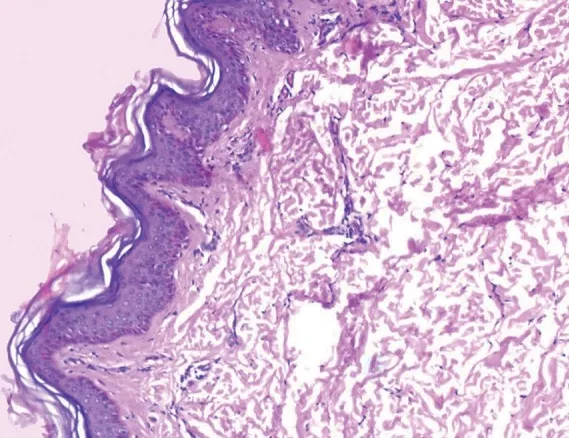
Orthokeratotic squamous epithelium with papillomatosis.
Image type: pathology (h&e)